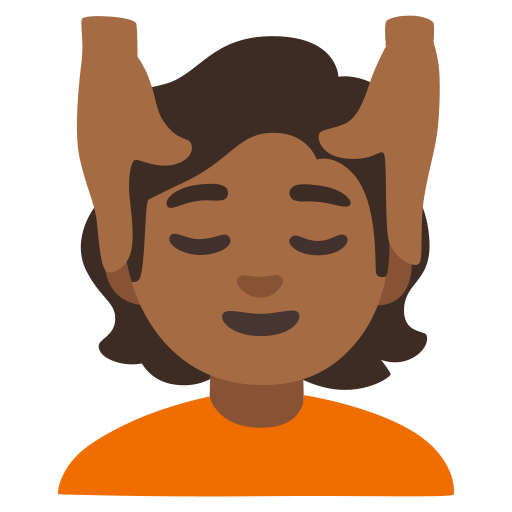
Emoji: 💆🏾